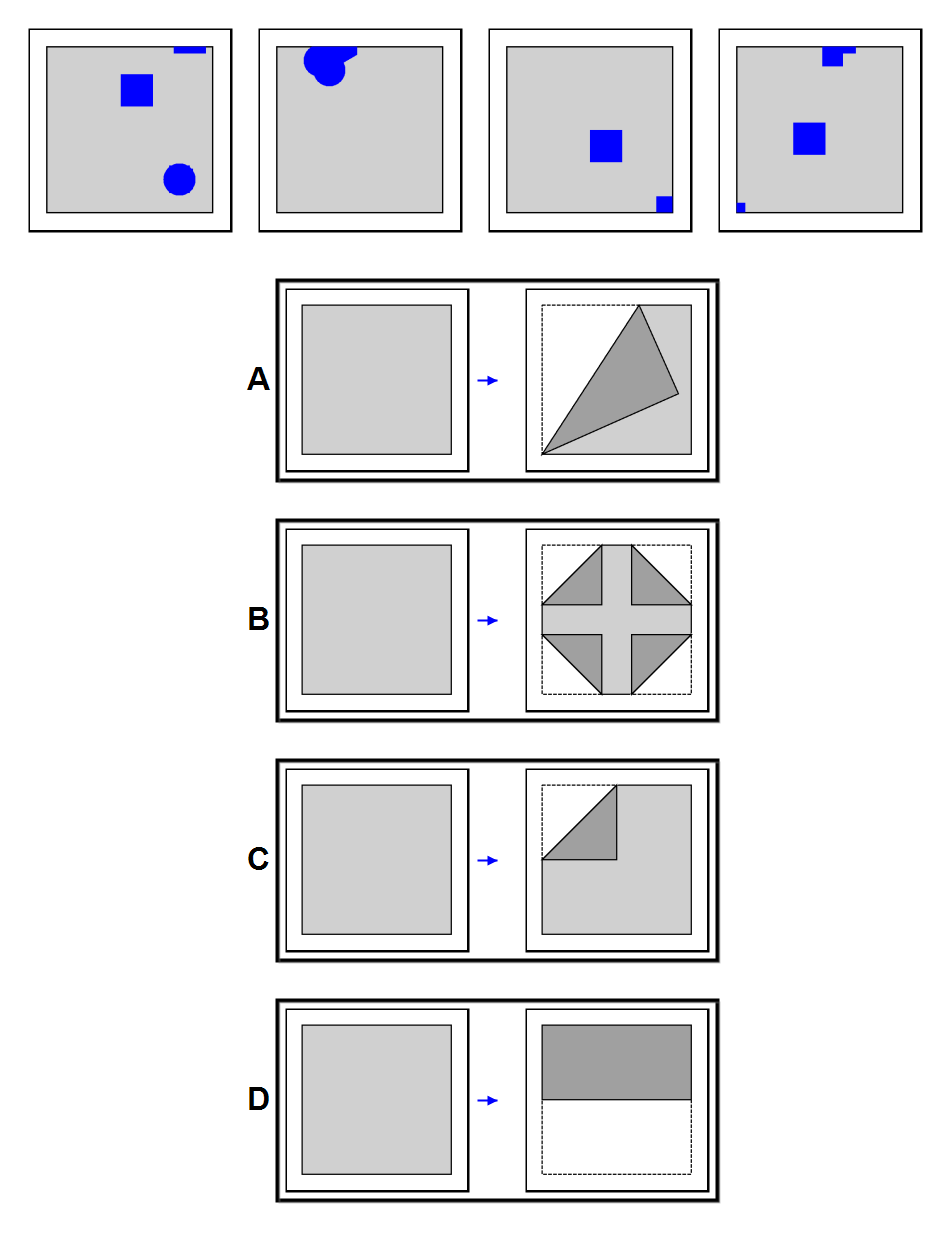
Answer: B